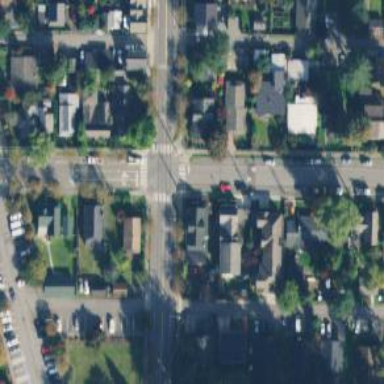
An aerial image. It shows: Marked road crossing.